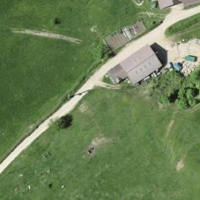
EUNIS habitat code: 25
Species observed at this site:
Leucojum vernum